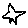
Label: star